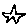
Label: star